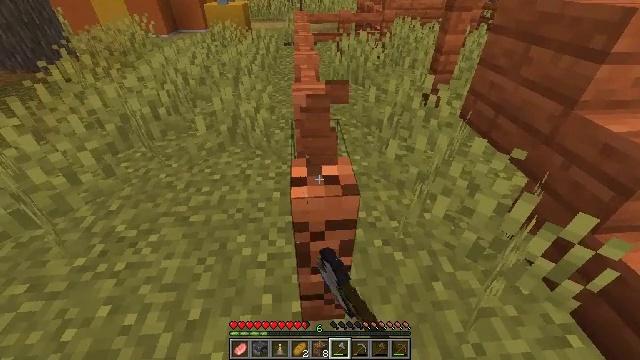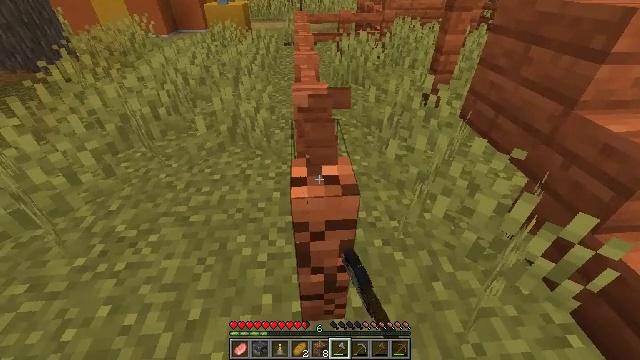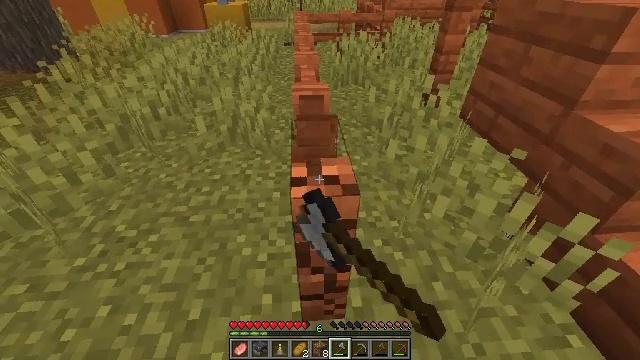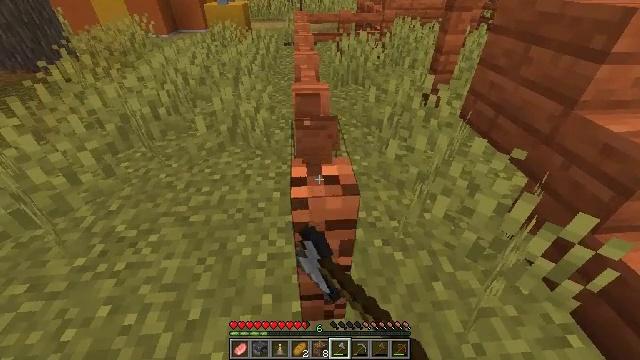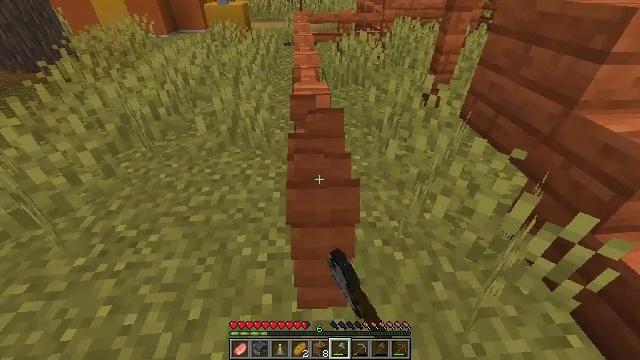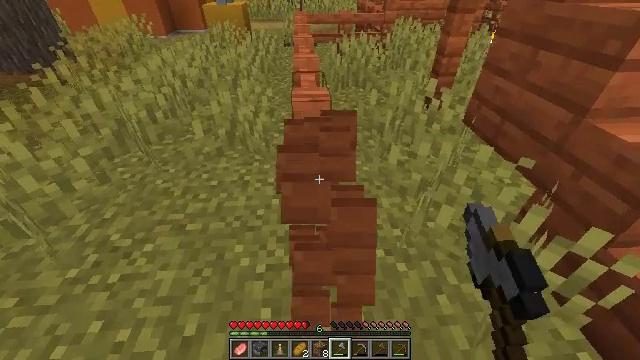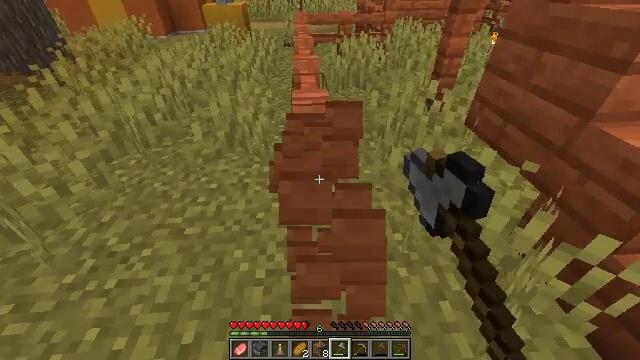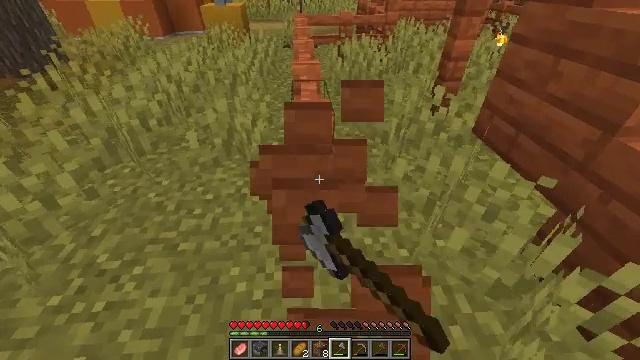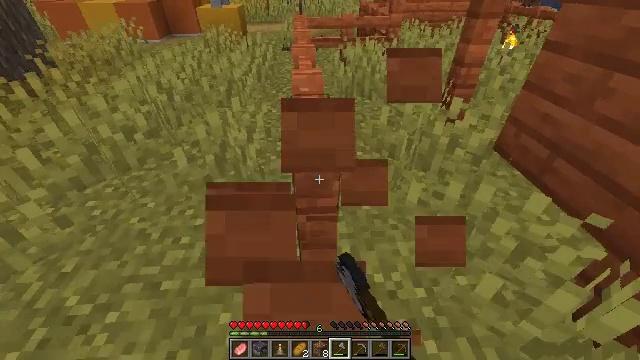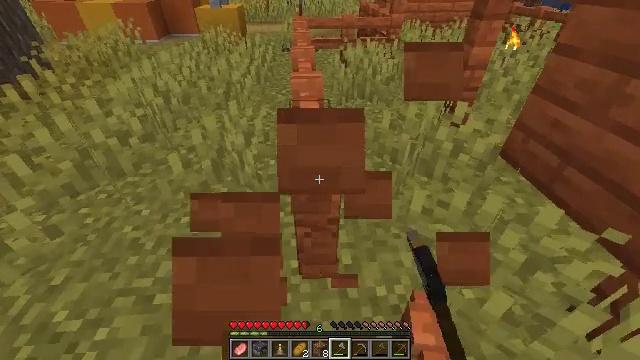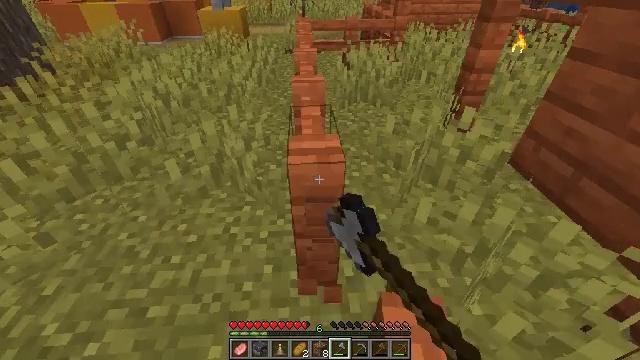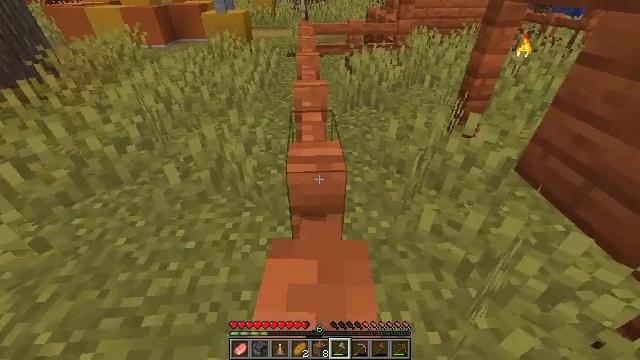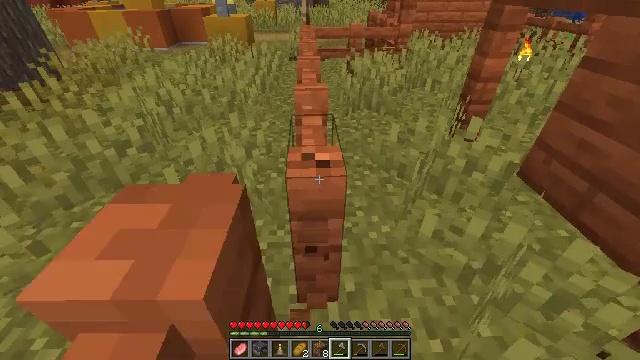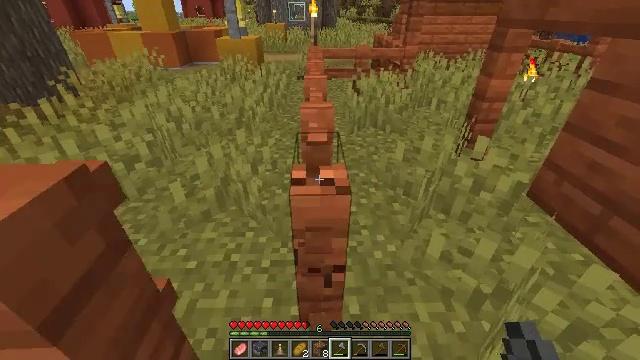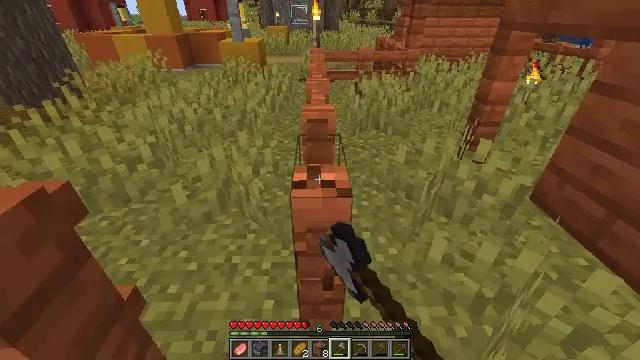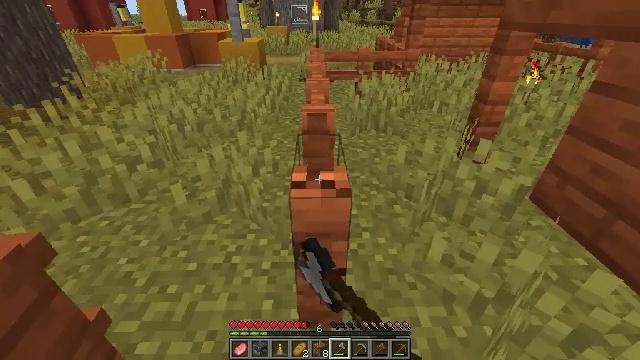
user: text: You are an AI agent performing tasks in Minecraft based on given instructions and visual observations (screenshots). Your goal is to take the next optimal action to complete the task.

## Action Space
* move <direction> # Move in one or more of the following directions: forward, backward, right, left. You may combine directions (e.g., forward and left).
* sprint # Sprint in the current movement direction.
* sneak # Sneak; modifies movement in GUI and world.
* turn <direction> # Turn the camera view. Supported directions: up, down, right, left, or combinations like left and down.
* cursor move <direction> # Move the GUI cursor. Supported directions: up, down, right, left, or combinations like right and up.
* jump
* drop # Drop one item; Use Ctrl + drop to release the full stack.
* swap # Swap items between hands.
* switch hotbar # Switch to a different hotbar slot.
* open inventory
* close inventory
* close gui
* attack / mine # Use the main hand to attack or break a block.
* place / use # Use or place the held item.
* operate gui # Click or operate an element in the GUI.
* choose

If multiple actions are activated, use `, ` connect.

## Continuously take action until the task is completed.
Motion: motion action
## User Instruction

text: Reclaim the acacia fence from a structure.
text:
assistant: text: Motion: attack / mine
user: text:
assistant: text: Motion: attack / mine
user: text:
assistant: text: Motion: attack / mine
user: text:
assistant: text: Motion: attack / mine
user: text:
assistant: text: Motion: move forward, attack / mine
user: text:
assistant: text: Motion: move forward, attack / mine
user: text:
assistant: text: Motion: move forward, attack / mine
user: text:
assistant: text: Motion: move forward, attack / mine
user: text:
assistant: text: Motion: attack / mine
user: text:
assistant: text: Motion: attack / mine
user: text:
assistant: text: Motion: attack / mine
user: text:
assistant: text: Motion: attack / mine
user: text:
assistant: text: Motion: turn left and up, attack / mine
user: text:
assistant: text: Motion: attack / mine
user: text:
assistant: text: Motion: attack / mine
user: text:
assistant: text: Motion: attack / mine
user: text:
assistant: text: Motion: attack / mine
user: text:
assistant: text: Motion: attack / mine
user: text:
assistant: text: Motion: attack / mine
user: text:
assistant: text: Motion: turn right, attack / mine
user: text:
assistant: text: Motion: turn left and down, attack / mine
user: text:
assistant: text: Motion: attack / mine
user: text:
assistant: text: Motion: attack / mine
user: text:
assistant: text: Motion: attack / mine
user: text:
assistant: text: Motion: attack / mine
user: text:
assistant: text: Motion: attack / mine
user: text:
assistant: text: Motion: attack / mine
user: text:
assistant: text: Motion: attack / mine
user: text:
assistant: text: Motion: attack / mine
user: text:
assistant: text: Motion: attack / mine